Interaction volume radius: 10 \u00c5
Interaction volume height: 10 \u00c5
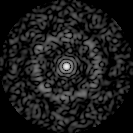
Disorder parameter: 0.8238